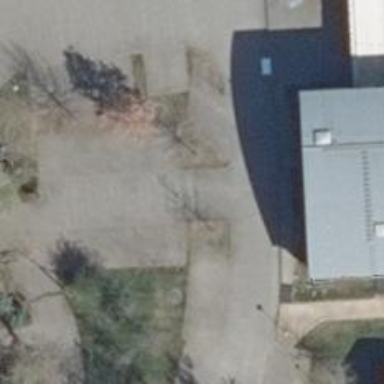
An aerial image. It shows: Parking area with surface.